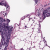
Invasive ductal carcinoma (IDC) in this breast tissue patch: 1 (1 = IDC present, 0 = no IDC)